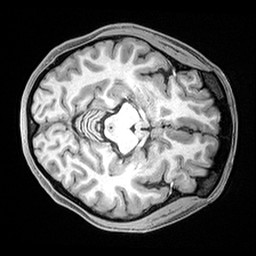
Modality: T1w
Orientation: axial
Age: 35
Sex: female
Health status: healthy
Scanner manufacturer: siemens
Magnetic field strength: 3 T
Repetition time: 2.4 s
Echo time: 0.00217 s